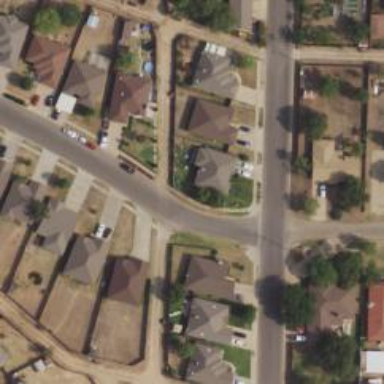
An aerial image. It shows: Alley classified as service road.